Question: I have a website hosted in my dedicated server. When I am now trying to access my website(in firefox) its saying .

Do I need to change something in my source code or I should ask hosting company about it ?
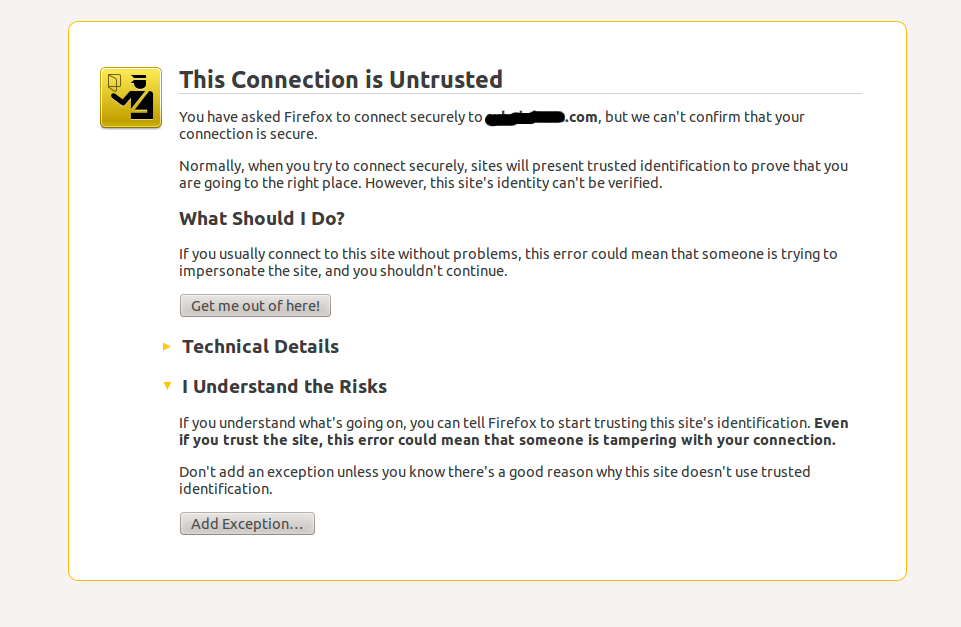
Answer: You are trying to access a secure (https) site without a valid certificate. You need to get a valid certificate (chat to your hosting company about that) or not use HTTPS.